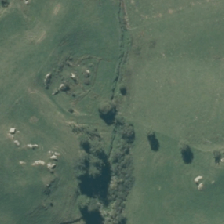
Land cover: deciduous_hardwood